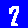
Digit: 7